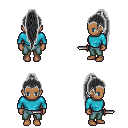
a pixel art fantasy rpg character, female body template, human, dark skin, teal long-sleeve shirt, teal pants, gray extra-long topknot hairstyle, dagger, four views (front, back, left, right), 2x2 character sprite sheet, small pixel art, hard edges, no anti-aliasing